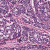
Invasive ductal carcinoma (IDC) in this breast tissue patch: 1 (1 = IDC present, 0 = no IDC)